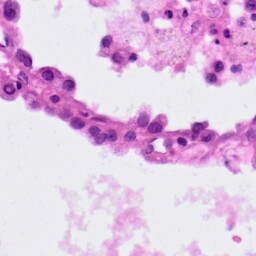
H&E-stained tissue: Lung